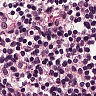
Metastatic tissue present: no